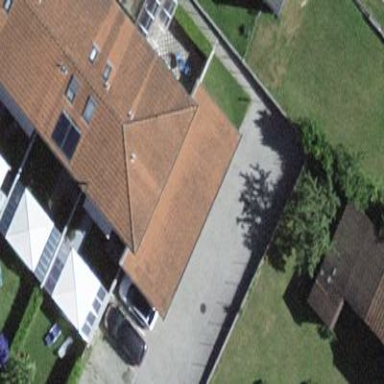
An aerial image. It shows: Group of garages.